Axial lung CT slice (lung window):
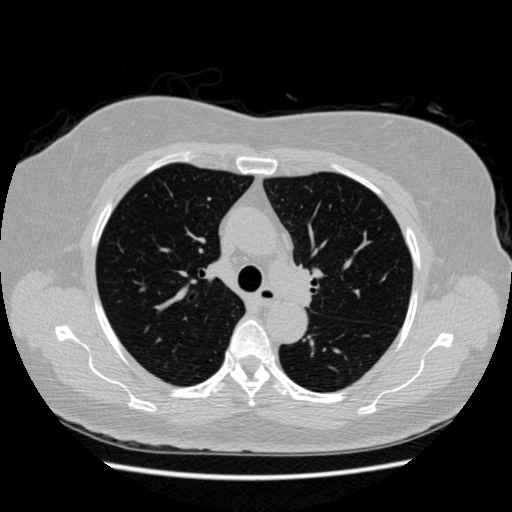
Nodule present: no